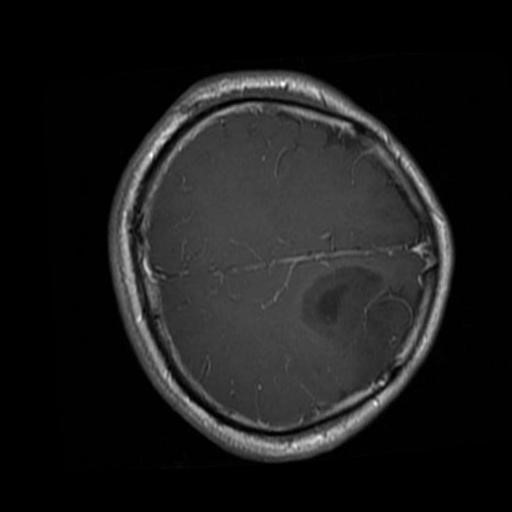
Label: brain_glioma